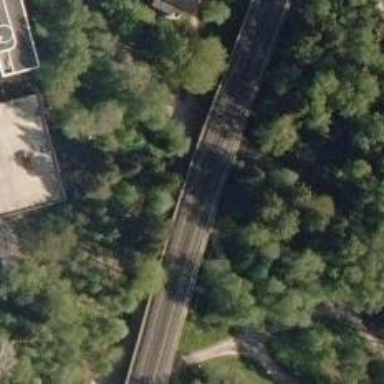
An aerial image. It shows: Viaduct bridge with continuous electrified railway tracks and contact line.